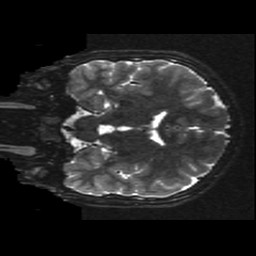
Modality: T2w
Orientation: coronal
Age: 14
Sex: male
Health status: ill
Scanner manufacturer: ge
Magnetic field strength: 3 T
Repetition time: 7.5 s
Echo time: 0.1015 s